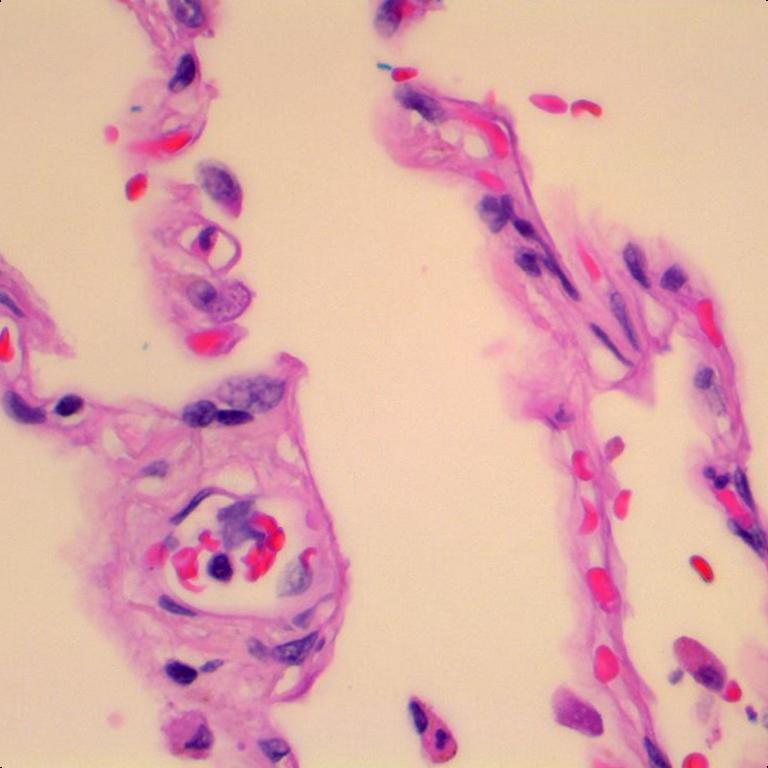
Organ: lung
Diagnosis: benign